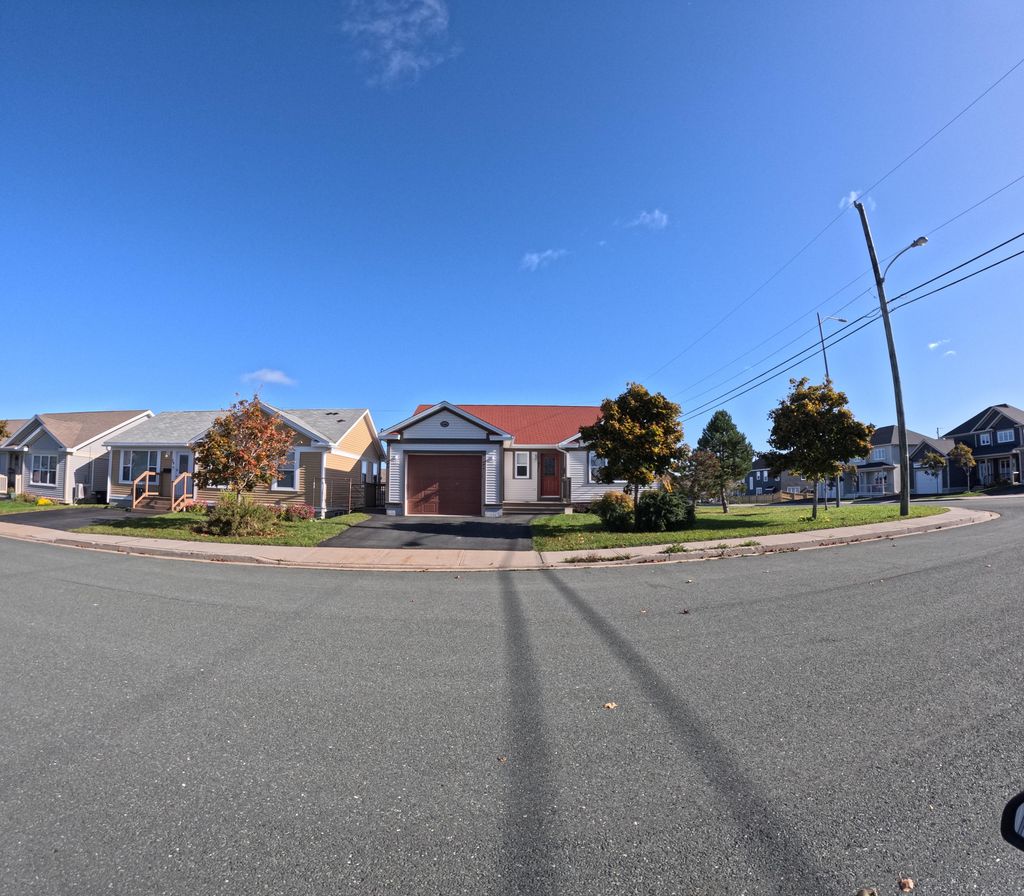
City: st_johns